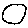
Label: circle